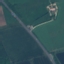
Land use / land cover: Highway